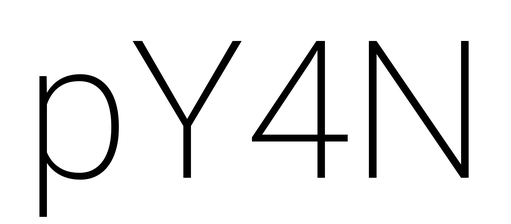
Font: Roboto_ExtraLight